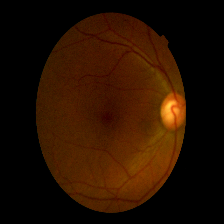
Diabetic retinopathy grade: Mild